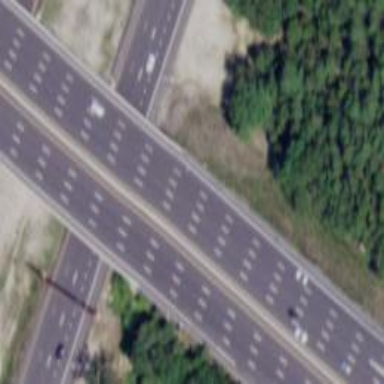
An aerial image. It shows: Urban freeway or expressway.